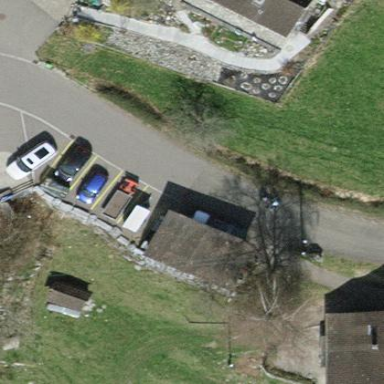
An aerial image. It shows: Street-side parking area.